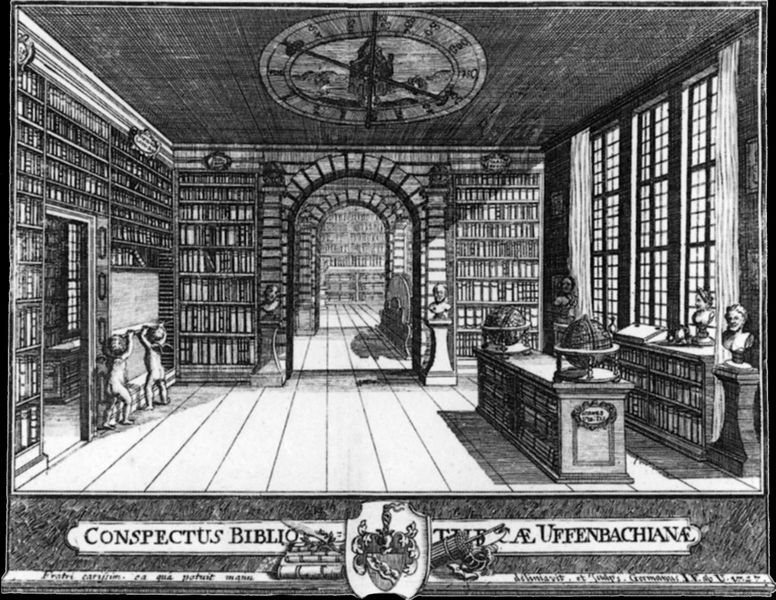
Titel: Conspectus Bibliothecae Uffenbachianae
Schlagwörter: nackt, schatten, menschen, fenster, grau, hell, köpfe, licht, raum, tisch, tür, zeichnung, gebäude, regal, barock, sockel, vorhang, gitter, figur, decke, kind, kinder, engel, schrift, bücher, ansicht, bogen, perspektive, türen, grafik, türe, büste, lesen, uhr, durchgang, bögen, unterschrift, druck, radierung, stich, gross, räume, wappen, karte, bibliothek, bücherei, regale, büsten, putten, globus, putti, zeiger, legende, wissenschaft, weltkugel, gänge, offenbach, sonnenuhr, holzdieln, globen, uffenbach, conspectus, uffenbachianae, uffenbachiana